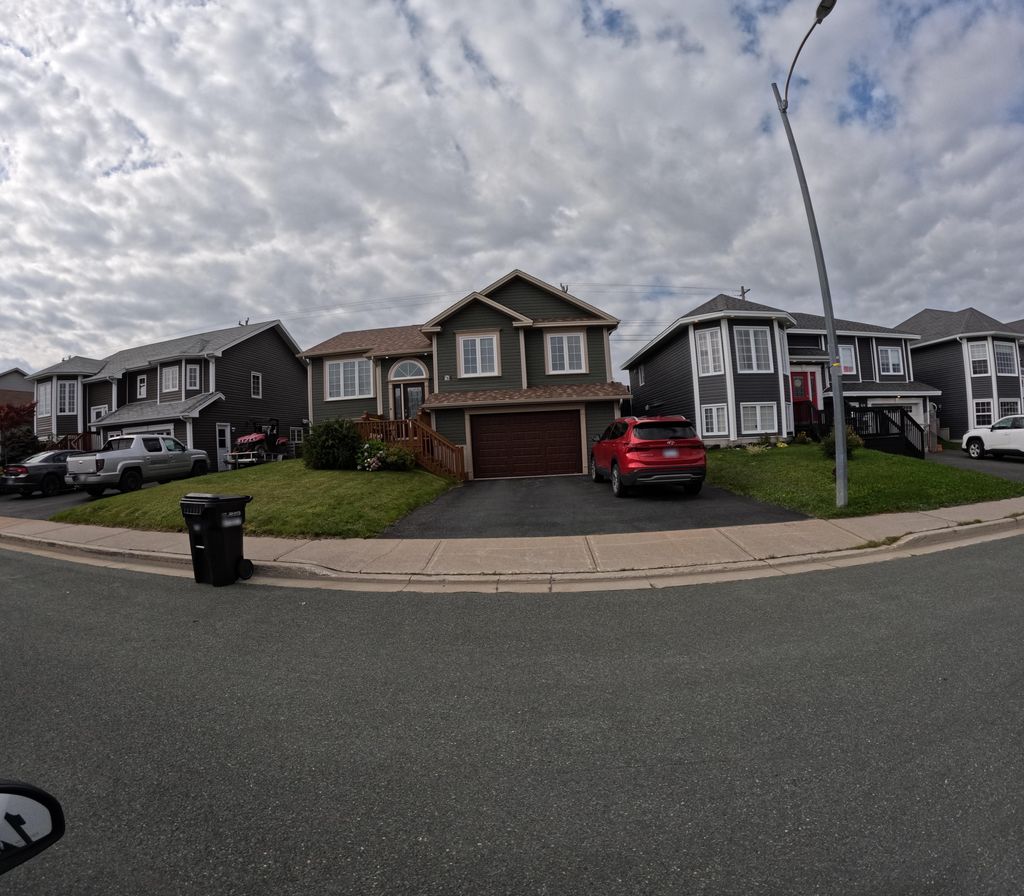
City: st_johns